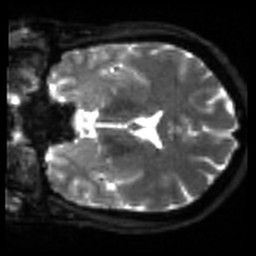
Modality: sbref
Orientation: coronal
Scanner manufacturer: siemens
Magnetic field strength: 3 T
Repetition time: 4 s
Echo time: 0.0594 s